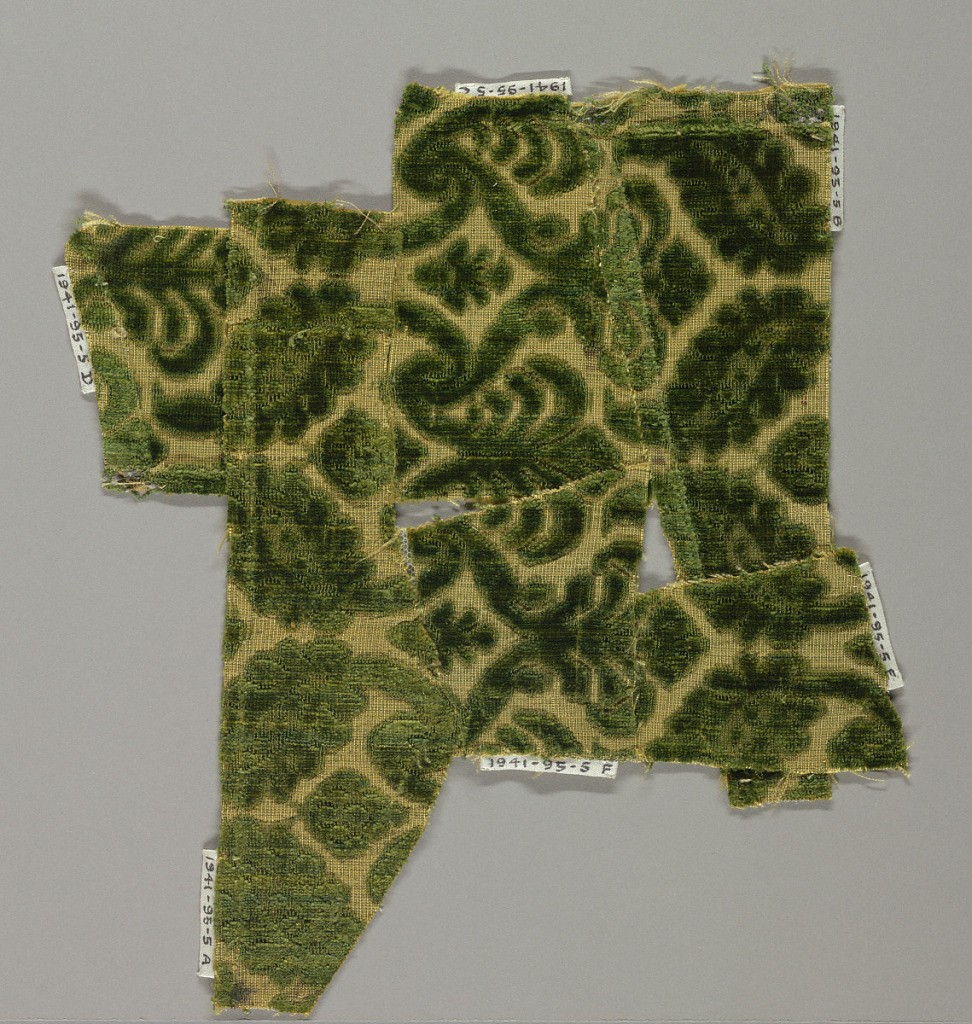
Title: Fragments
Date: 17th century
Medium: silk Technique: cut and uncut, voided supplementary warp pile (velvet) in a plain weave foundation
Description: Green cut and uncut pile on a tan ground has a design of interconnected alternating leaves and flowers with highly conventionalized floral forms in the shape of palmettes. S-shaped leaf forms have five dots in the center.